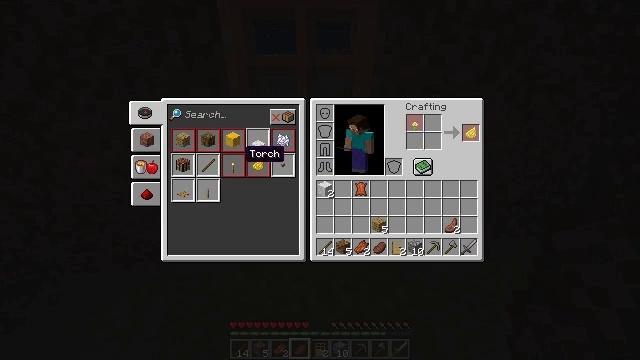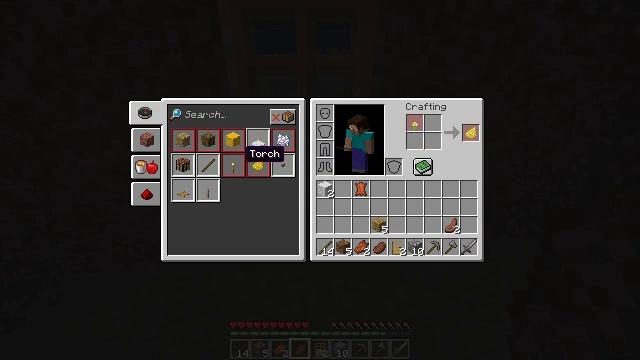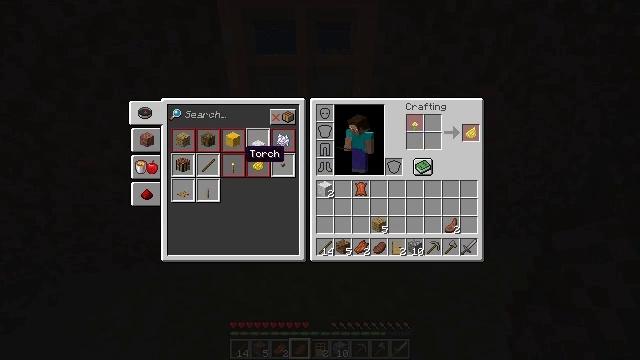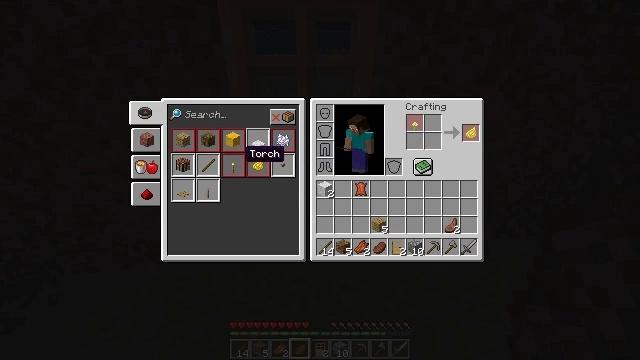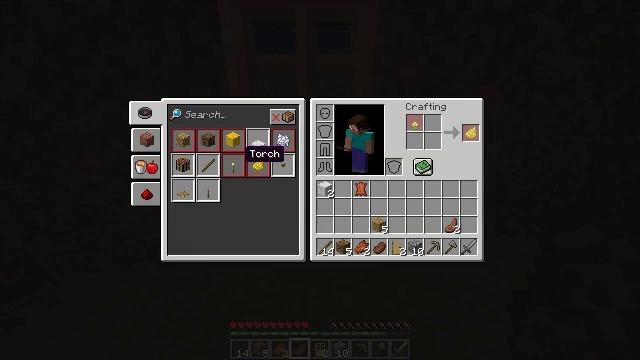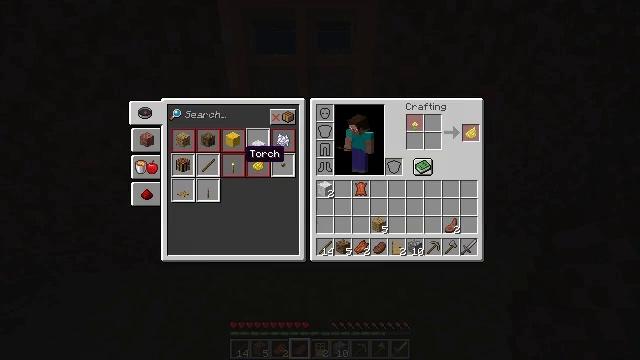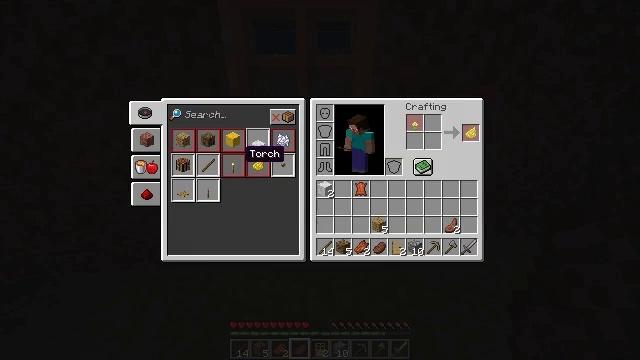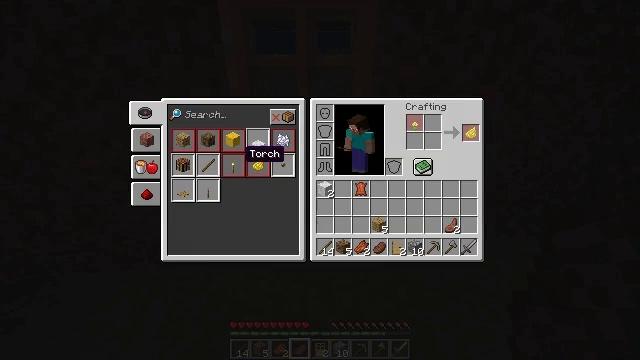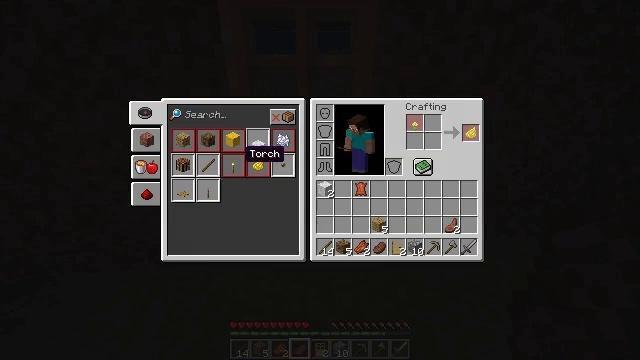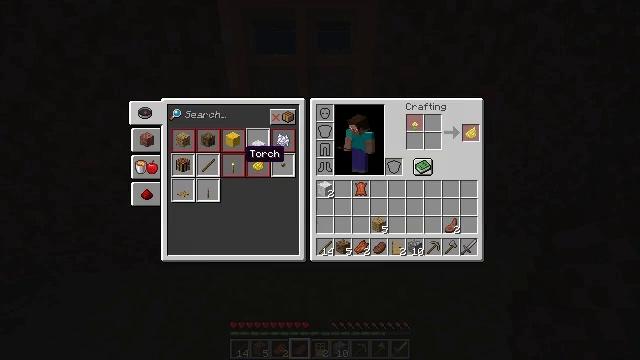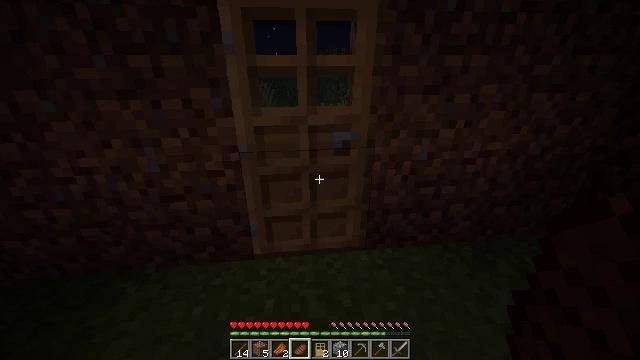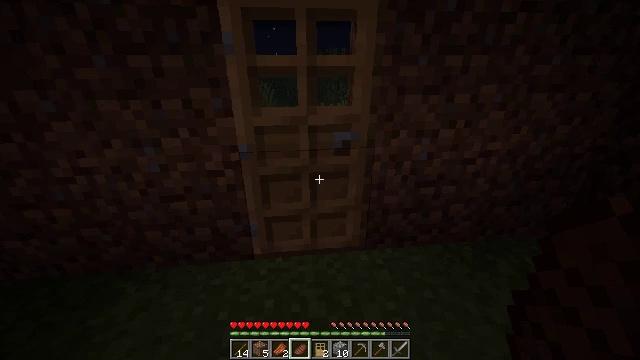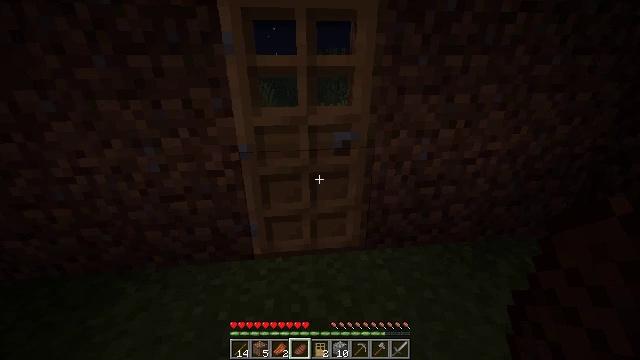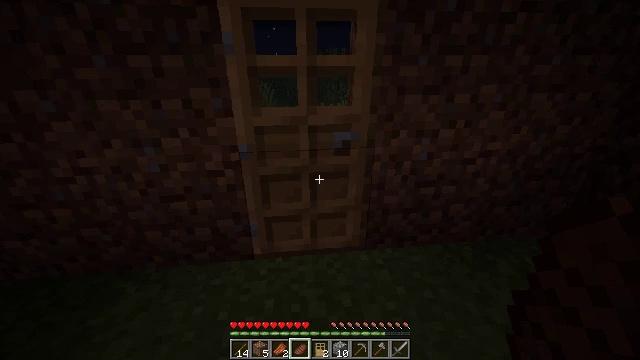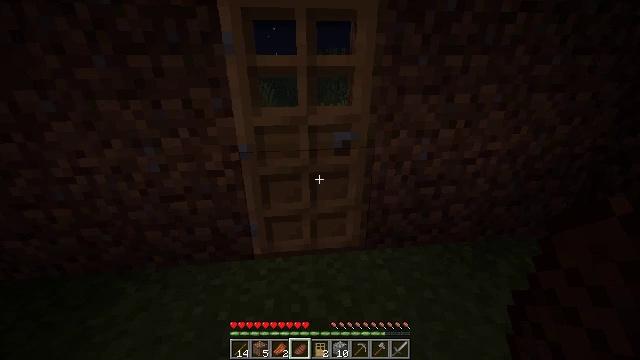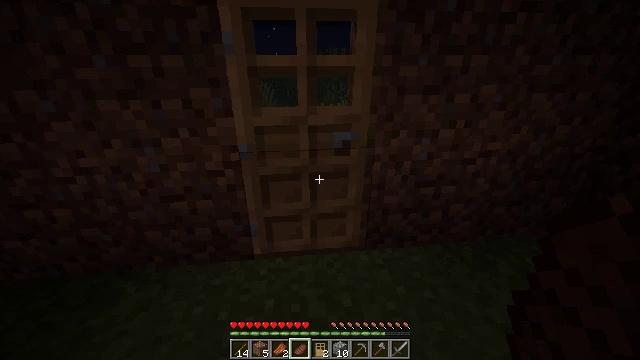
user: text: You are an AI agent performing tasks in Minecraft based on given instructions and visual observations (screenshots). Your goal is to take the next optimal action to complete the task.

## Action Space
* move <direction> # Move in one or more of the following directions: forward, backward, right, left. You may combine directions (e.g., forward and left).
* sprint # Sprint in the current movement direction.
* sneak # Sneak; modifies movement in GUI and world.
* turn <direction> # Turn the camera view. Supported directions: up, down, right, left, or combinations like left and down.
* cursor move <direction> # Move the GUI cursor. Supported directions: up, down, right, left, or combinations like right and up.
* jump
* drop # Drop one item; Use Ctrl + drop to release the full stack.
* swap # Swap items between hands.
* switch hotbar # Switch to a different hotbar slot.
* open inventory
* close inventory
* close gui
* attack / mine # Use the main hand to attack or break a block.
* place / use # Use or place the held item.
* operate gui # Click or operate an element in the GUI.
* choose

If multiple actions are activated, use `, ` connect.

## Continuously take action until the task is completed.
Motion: motion action
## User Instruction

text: Get a stone hoe by crafting it with the necessary materials.
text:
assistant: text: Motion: no_op
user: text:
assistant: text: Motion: no_op
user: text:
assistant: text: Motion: no_op
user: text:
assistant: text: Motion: no_op
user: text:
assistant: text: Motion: no_op
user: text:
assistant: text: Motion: no_op
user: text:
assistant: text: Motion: no_op
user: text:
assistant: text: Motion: no_op
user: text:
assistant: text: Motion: no_op
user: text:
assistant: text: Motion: no_op
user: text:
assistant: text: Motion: no_op
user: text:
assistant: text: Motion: no_op
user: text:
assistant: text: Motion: no_op
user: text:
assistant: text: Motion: no_op
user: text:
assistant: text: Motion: no_op
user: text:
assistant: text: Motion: no_op
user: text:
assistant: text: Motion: turn right
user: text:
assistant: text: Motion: turn right
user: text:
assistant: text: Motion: turn right
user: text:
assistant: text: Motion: no_op
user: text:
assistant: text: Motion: no_op
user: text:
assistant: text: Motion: turn left
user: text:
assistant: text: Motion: turn left
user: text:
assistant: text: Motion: turn left
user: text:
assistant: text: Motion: turn left
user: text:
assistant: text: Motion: no_op
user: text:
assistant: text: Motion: no_op
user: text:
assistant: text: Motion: no_op
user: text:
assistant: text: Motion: no_op
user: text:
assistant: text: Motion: no_op